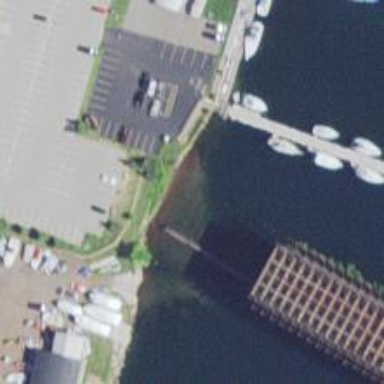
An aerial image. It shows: Man-made pier.